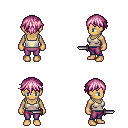
a pixel art fantasy rpg character, female body template, human, tanned skin, white pirate shirt, magenta pants, pink short bangs hairstyle, dagger, four views (front, back, left, right), 2x2 character sprite sheet, small pixel art, hard edges, no anti-aliasing